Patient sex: F
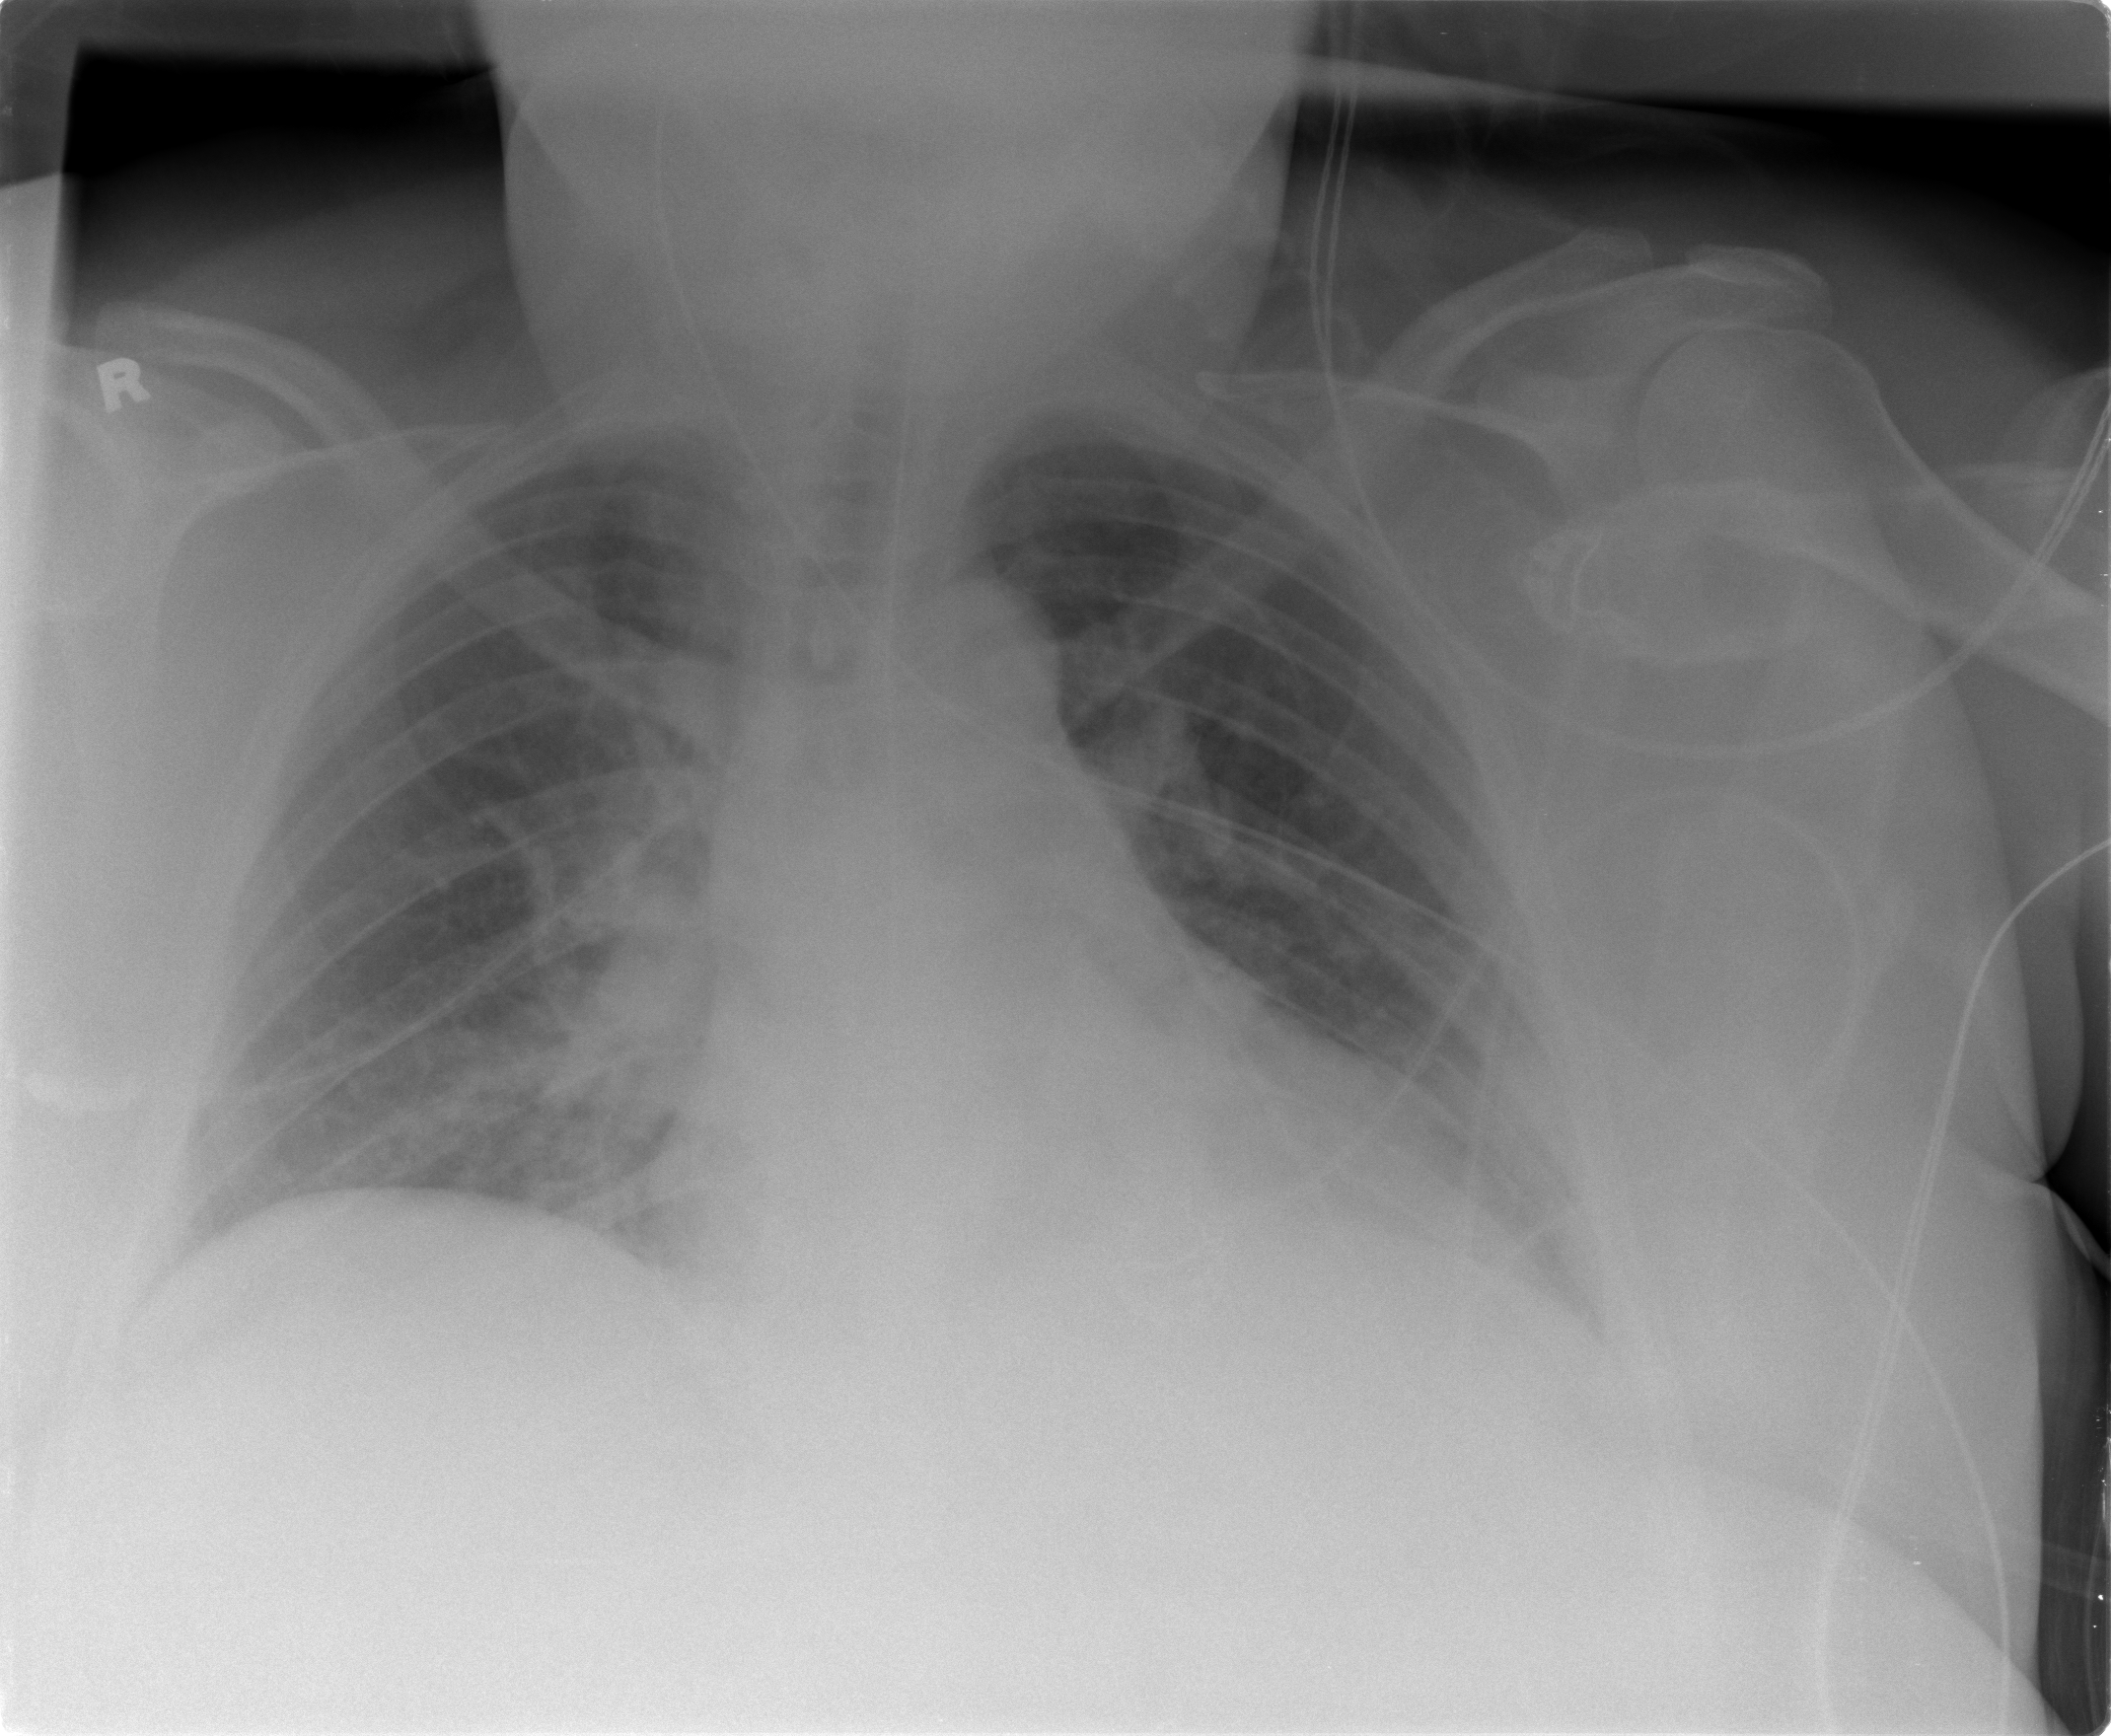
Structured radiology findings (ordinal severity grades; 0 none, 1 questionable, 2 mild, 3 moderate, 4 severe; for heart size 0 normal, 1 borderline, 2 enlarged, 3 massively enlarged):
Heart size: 2
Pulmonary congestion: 2
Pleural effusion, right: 0
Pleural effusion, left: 0
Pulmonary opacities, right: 2
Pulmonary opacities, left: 2
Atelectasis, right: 0
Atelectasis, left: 0